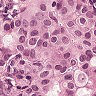
Metastatic tissue present: yes